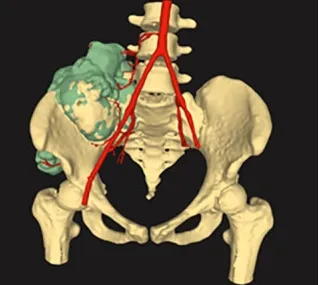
(B) Image fusion data model showing tumor together with adjacent arteries.
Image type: radiology (ct)